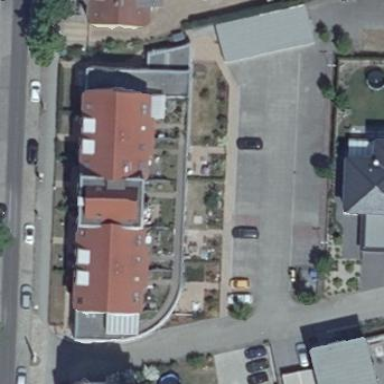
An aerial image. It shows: Paved parking area.